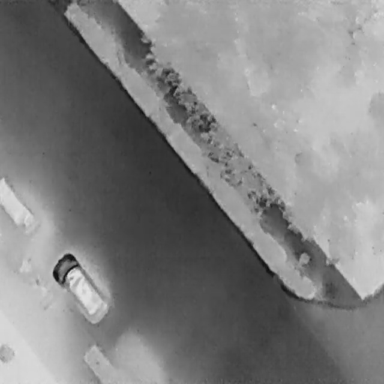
There are two Cars in the infrared image.